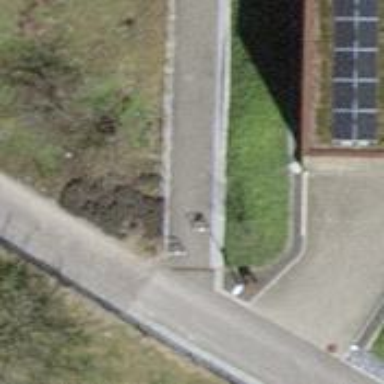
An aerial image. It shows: Cycle barrier.